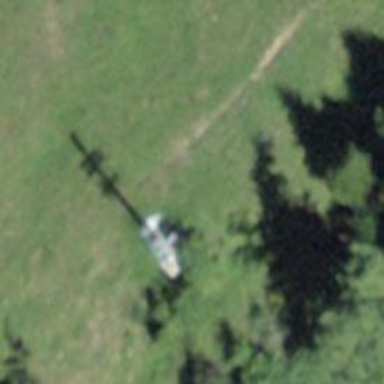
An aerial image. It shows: Pylon used for aerialway.